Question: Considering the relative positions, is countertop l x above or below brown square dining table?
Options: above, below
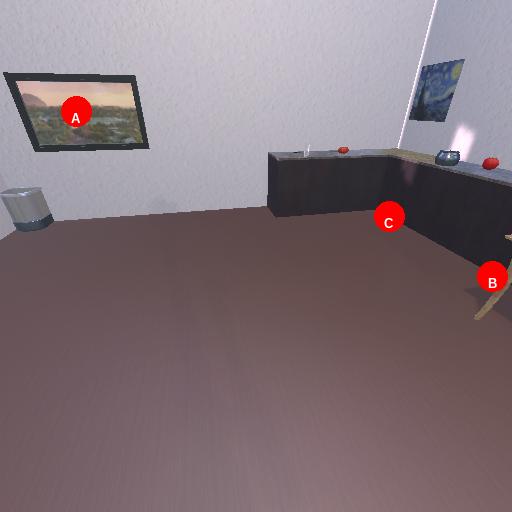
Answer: above